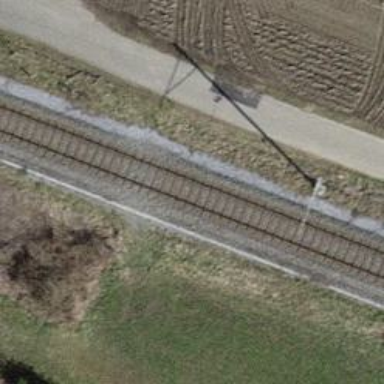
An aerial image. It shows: Railway with electrified contact lines running along embankment.